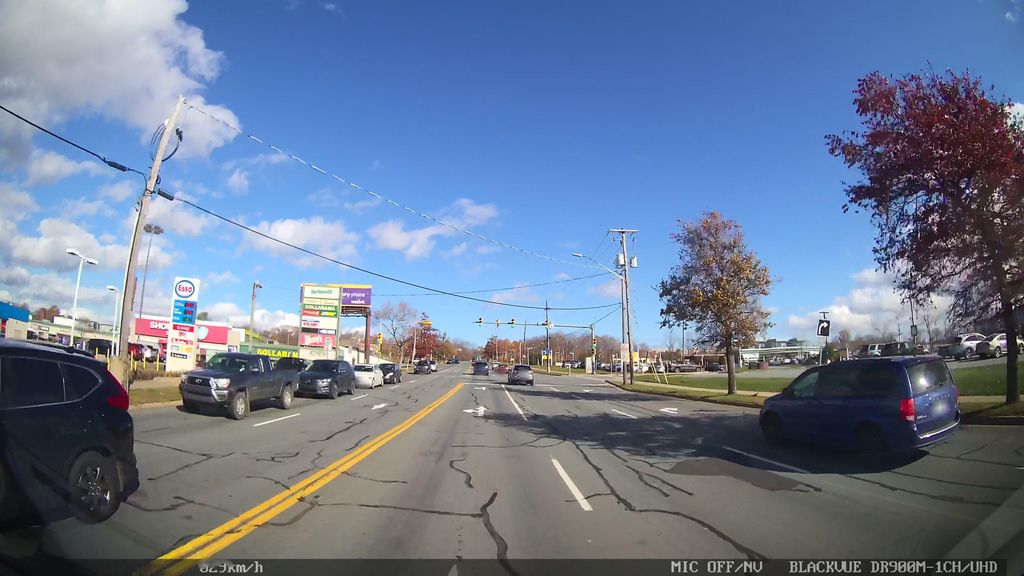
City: halifax